Question: I want to plot two GeoPandas plots with matplotlib subplots. The two maps have the same legend, and therefore I only want to have one legend. However, if I add a legend to one of the GeoPandas plots, the plot becomes slightly smaller. This is a problem since the two plots then become different sizes.
Here is my code:
'''
fig,ax = plt.subplots(1, 2, figsize=(12,8))
sealand_grid.plot(column=sealand_grid['p_2012'],
ax=ax[0],
cmap='magma')
sealand_grid.plot(column=sealand_grid['p_2013'],
ax=ax[1],
cmap='magma',
legend=True,
legend_kwds={'shrink': 0.3})
ax[0].set_title('Housing prices 2012', fontsize=18)
ax[1].set_title('Housing prices 2013', fontsize=18)
fig.patch.set_facecolor('xkcd:white')
ax[0].axis('off')
ax[1].axis('off')
fig.tight_layout()
'''
where 'sealand_grid' is my GeoPandas-dataframe, and 'p_2012' and 'p_2013' are the variables plotted in the two maps.

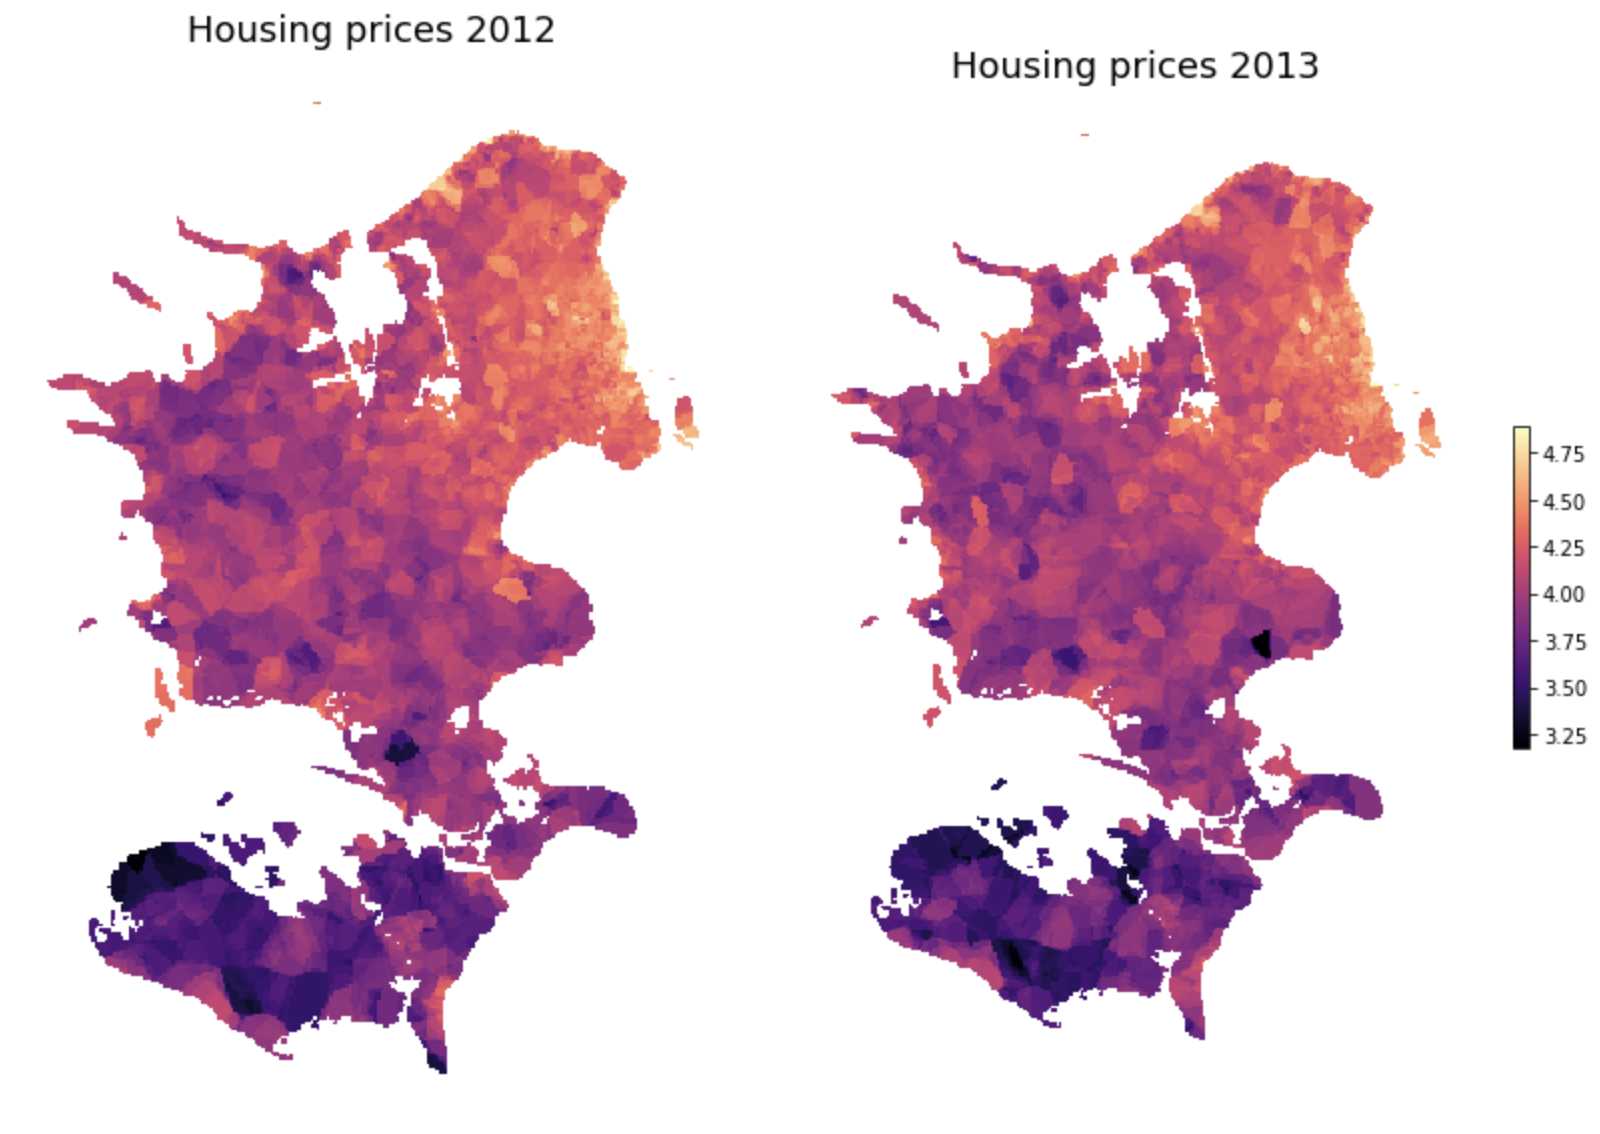
Answer: In order to reproduce you issue, I used this code, which basically shows the same result: the image on the right is slightly smaller than the left one due to the colorbar.
'''
import matplotlib.pyplot as plt
import numpy as np
D2012 = np.random.rand(10, 10)
D2013 = np.random.rand(10, 10)
fig, (ax1, ax2) = plt.subplots(1, 2, figsize = (16,8))
P2012 = ax1.imshow(D2012,
cmap = 'magma')
P2013 = ax2.imshow(D2013,
cmap = 'magma')
ax1.set_title('2012', fontsize = 18)
ax2.set_title('2013', fontsize = 18)
ax1.axis('off')
ax2.axis('off')
plt.colorbar(P2013)
plt.show()
'''
which gives this plot:
<URL>
I solved with this turnaround:
'''
import matplotlib.pyplot as plt
import numpy as np
D2012 = np.random.rand(10, 10)
D2013 = np.random.rand(10, 10)
fig, (ax1, ax2) = plt.subplots(1, 2, figsize = (16,8))
ax3 = fig.add_axes([0.85, 0.1, 0.1, 0.8])
P2012 = ax1.imshow(D2012,
cmap = 'magma')
P2013 = ax2.imshow(D2013,
cmap = 'magma')
ax1.set_title('2012', fontsize = 18)
ax2.set_title('2013', fontsize = 18)
ax1.axis('off')
ax2.axis('off')
ax3.axis('off')
plt.colorbar(P2013, ax = ax3)
plt.show()
'''
which gives this plot:
<URL>
Basically, I add a third axis, turn it off and add to it the colorbar. You need to pay attention to the position of this third axis with the parameters inside the method: 'fig.add_axes([0.85, 0.1, 0.1, 0.8])'.
I know this is not the most elegant solution, for sure.
---
A more robust and elegant solution is to keep 2 axes, but set their size and position when you define them:
'''
import matplotlib.pyplot as plt
import numpy as np
D2012 = np.random.rand(10, 10)
D2013 = np.random.rand(10, 10)
fig = plt.figure(figsize = (16,8))
ax1 = fig.add_axes([0, 0.2, 0.6, 0.6])
ax2 = fig.add_axes([0.4, 0.2, 0.6, 0.6])
P2012 = ax1.imshow(D2012,
cmap = 'magma')
P2013 = ax2.imshow(D2013,
cmap = 'magma')
ax1.set_title('2012', fontsize = 18)
ax2.set_title('2013', fontsize = 18)
ax1.axis('off')
ax2.axis('off')
plt.colorbar(P2013)
plt.show()
'''
which gives this plot:
<URL>
In this case you have to pay attention to the position and the size of the two axis with these lines:
'''
ax1 = fig.add_axes([0, 0.2, 0.6, 0.6])
ax2 = fig.add_axes([0.4, 0.2, 0.6, 0.6])
'''